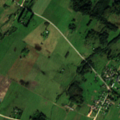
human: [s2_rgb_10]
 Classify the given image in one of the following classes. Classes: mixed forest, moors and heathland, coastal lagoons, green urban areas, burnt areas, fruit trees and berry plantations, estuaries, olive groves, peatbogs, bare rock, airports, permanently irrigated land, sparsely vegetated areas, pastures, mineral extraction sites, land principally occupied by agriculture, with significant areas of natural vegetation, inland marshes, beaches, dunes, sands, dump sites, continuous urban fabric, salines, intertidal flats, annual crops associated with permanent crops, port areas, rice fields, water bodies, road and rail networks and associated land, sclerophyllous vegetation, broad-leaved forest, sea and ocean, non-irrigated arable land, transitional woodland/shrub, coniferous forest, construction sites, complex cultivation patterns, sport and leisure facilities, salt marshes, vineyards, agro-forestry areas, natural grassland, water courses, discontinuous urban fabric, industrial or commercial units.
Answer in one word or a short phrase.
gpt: discontinuous urban fabric, non-irrigated arable land, pastures, complex cultivation patterns, land principally occupied by agriculture, with significant areas of natural vegetation, broad-leaved forest